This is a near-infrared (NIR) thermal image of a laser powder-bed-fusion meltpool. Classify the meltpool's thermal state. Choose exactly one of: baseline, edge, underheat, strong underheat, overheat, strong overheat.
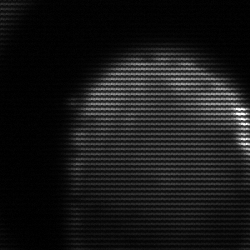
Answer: edge